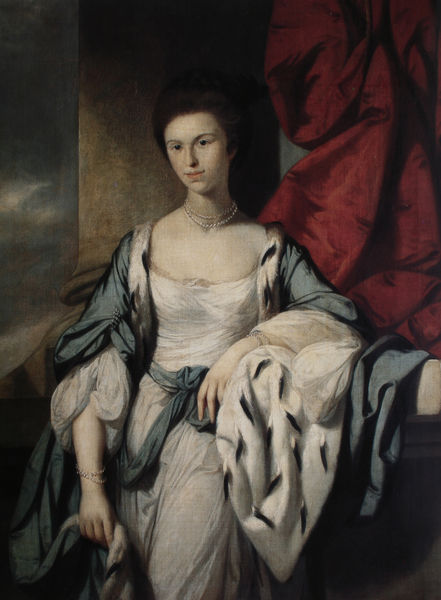
Titel: Porträt der Maria Constantina, Gräfin von Suffolk
Künstler: Katherine Read
Standort: London
Institution: The Wernher Collection (Rangers House)
Schlagwörter: blau, dunkel, feder, gemälde, gewitter, hand, himmel, kopf, schatten, umhang, weiß, wolken, mädchen, sitzen, ausschnitt, braun, brust, busen, fenster, finger, frau, frisur, grau, haar, hell, hintergrund, kleid, licht, mund, nacht, nase, ohr, profil, schmuck, schwarz, stirn, stützen, säule, blick, dame, gürtel, rot, tuch, wolke, schleife, jung, architektur, arm, augen, band, blass, falten, federn, gesicht, halten, hermelin, kleidung, knoten, pelz, sockel, stehen, stein, ärmel, bildnis, hals, hände, portrait, porträt, vorhang, brüstung, auge, haare, mantel, reich, sitzend, stehend, stoff, stoffe, tücher, adel, augenbrauen, brünett, dekollete, dekollte, dekoltee, england, frontal, kontrast, lippe, lippen, perlen, prinzessin, schulter, schultern, seide, adelige, fell, perücke, balkon, taille, dutt, düster, kette, rand, streng, dunkelrot, angelehnt, draperie, robe, kontrapost, edel, augenbraue, kniestück, perlenkette, halskette, geneigt, hängen, abendhimmel, stand, scherpe, nerz, armband, armbänder, untersicht, dekolltee, adlige, van dyck, herrscherin, königin, basis, fürstin, anlehnen, damenporträt, bänder, hermelinmantel, schaft, bauschig, schlaufe, lehen, kaiserin, purpur, prachtvoll, prächtig, tudor, überkleid, gütel, schlaufen, pelzumhang, roter vorhang, säulensockel, perlenarmband, hermelinumhang, aufliegen, armabnd, assessoir, pelzeinfassung, perlenarmbänder, vorhansd, pelzrobe, blass blau, kettr